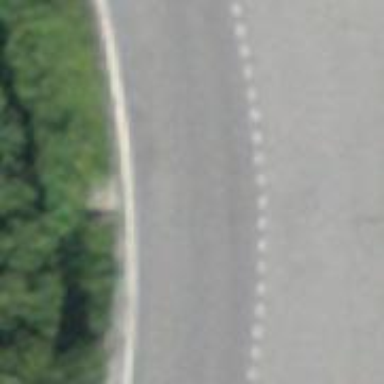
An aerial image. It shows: Secondary road with asphalt surface.